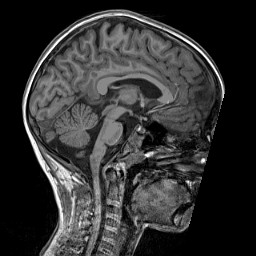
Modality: T1w
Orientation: sagittal
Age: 12
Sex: male
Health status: ill